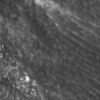
Label: not_dusty